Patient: sex F, age 46
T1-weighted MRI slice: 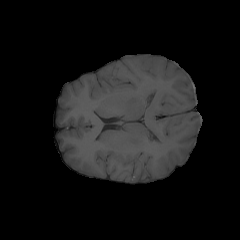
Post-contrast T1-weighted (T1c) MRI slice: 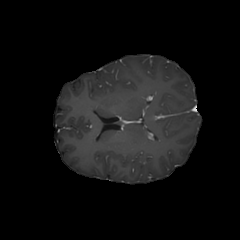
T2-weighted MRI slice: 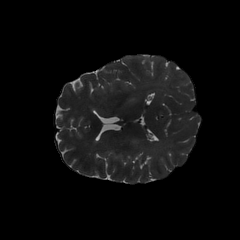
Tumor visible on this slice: no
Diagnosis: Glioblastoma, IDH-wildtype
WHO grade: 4